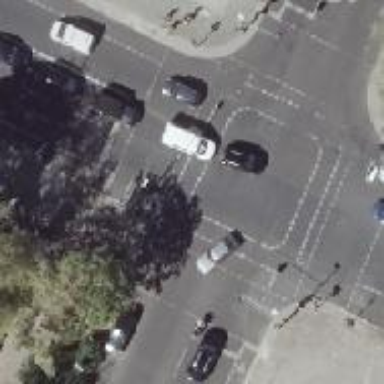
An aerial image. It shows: Advisory cycle lane on secondary road with asphalt surface.